Question: I'm currently building a Markdown editor for the web. Markdown tags are previewed in realtime by appending their HTML equivalents via the <URL> interface. Following code is used, which should be working according to MDN:
'''
var range = document.createRange()
var selection = window.getSelection()
range.setStart(textNode, start)
range.setEnd(textNode, end + 2)
surroundingElement = document.createElement('strong')
range.surroundContents(surroundingElement)
var cursorRange = document.createRange()
cursorRange.setStartAfter(surroundingElement)
selection.removeAllRanges()
selection.addRange(cursorRange)
'''
---
Firefox works: Some text
<URL>
Chrome not: Some

Any suggestions what could be wrong? Information on this subject are rare.
---
# Answer
Thanks to @Tim Down, I fixed it using the invisible character workaround he describes in one of the links mentioned in his answer. This is the code I'm using now:
'''
var range = document.createRange()
range.setStart(textNode, start)
range.setEnd(textNode, end + 2)
surroundingElement = document.createElement('strong')
range.surroundContents(surroundingElement)
var selection = window.getSelection()
var cursorRange = document.createRange()
var emptyElement = document.createTextNode(' ')
element[0].appendChild(emptyElement)
cursorRange.setStartAfter(emptyElement)
selection.removeAllRanges()
selection.addRange(cursorRange)
'''
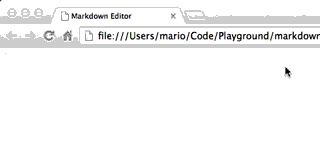
Answer: The problem is that WebKit has fixed ideas about where the caret (or a selection boundary) can go and is selecting an amended version of your range when you call the selection's 'addRange()' method. I've written about this a few times on Stack Overflow; here are a couple of examples:
- <URL>